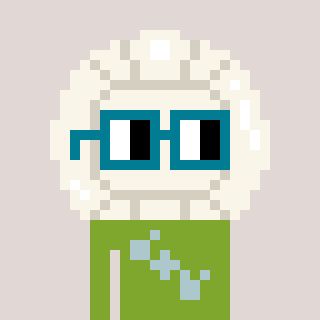
a pixel art character with square dark green glasses, a volleyball-shaped head and a slimegreen-colored body on a warm background